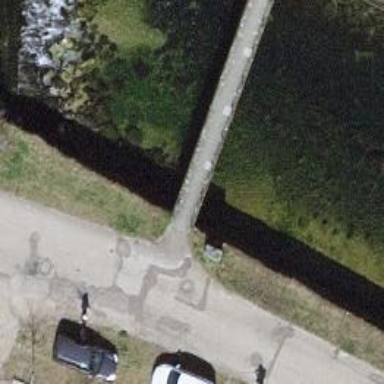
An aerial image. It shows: Path leading to bridge.